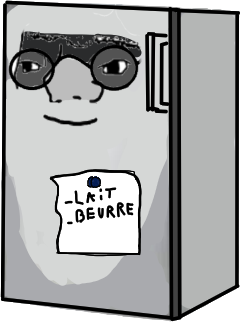
Label: 5_Zoomer